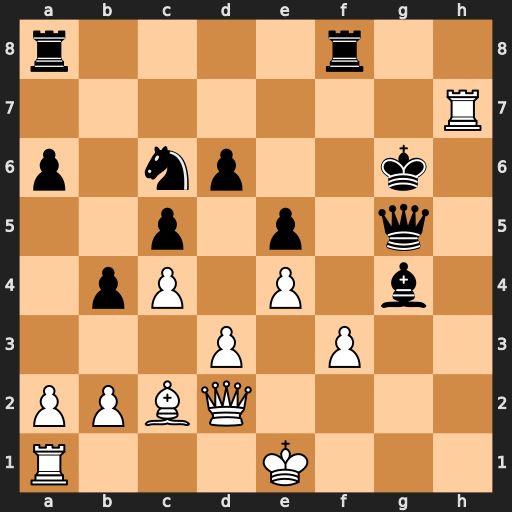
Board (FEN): r4r2/7R/p1np2k1/2p1p1q1/1pP1P1b1/3P1P2/PPBQ4/R3K3
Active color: w
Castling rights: Q
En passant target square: -
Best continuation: Rg7+ Kxg7 Qxg5+